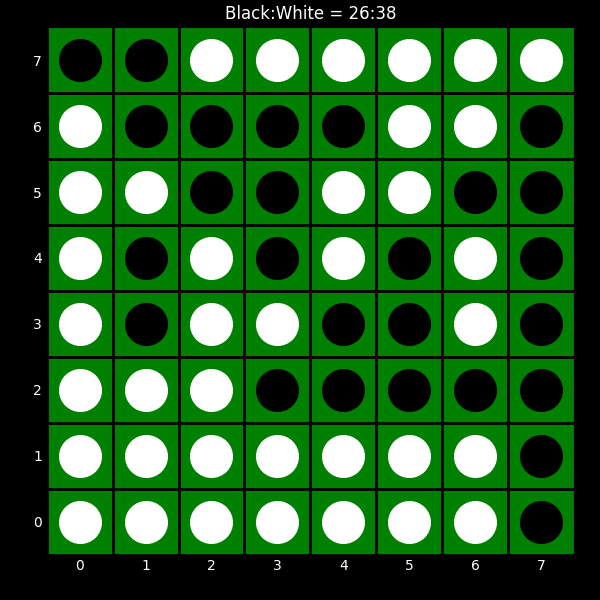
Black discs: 26
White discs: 38